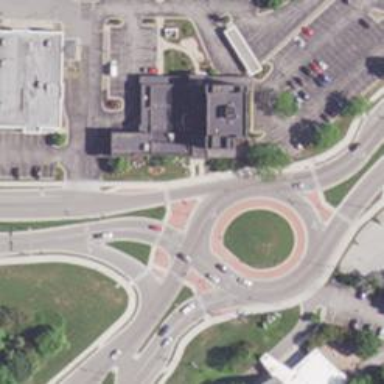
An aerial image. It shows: Roundabout at primary highway.